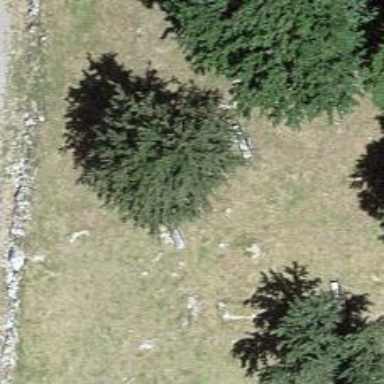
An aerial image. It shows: Bench.